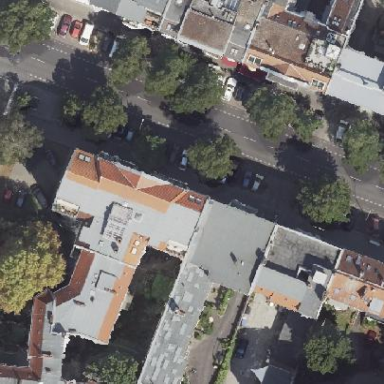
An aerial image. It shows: Apartments building with saltbox roof shape.